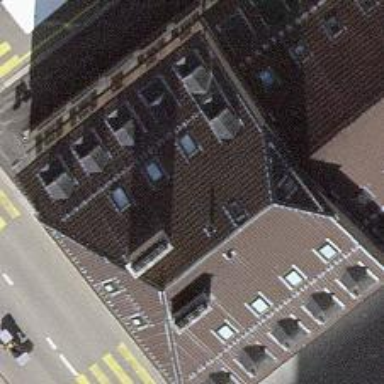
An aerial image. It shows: Half-hipped roof shape on the apartments building.